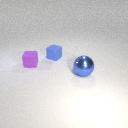
small purple rubber cube to the left of large blue metal sphere